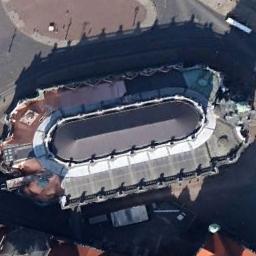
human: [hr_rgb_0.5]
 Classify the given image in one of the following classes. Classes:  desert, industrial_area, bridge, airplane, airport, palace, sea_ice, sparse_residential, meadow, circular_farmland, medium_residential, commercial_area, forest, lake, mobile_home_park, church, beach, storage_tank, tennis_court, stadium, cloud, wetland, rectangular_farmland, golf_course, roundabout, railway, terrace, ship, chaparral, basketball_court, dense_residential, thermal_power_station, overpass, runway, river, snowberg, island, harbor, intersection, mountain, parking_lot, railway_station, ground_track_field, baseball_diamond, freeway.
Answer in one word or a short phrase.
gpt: church